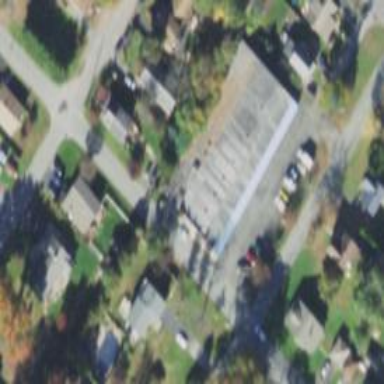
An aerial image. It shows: Building that serves as storage rental shop.